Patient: sex F, age 80
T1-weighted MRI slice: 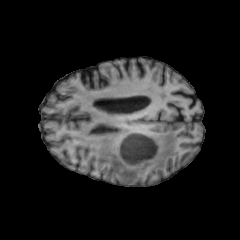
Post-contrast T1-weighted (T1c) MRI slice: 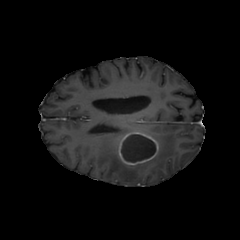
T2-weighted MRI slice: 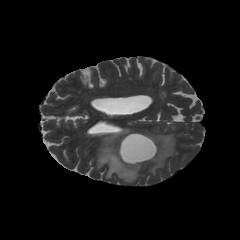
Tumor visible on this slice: yes
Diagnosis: Glioblastoma, IDH-wildtype
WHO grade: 4